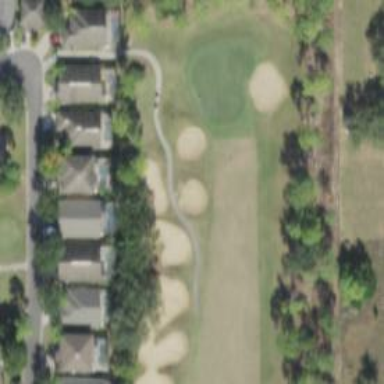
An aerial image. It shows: Pathway for golfing.